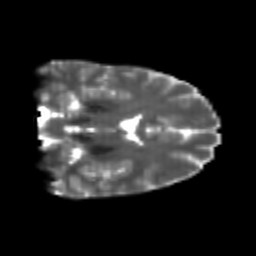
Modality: T2w
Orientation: coronal
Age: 23
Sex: female
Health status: healthy
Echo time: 0.074 s